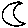
Label: moon